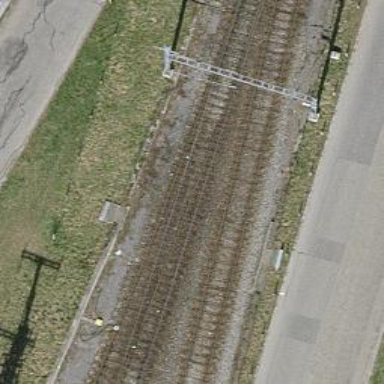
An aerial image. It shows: Railway switch.